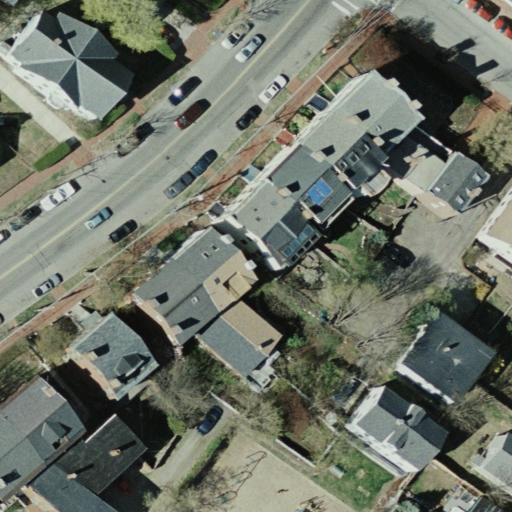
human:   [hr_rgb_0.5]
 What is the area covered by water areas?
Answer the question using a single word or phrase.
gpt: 0m2

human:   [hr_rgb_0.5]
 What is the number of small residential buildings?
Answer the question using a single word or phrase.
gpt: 0

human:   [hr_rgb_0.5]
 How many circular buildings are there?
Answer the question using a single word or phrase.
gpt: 0

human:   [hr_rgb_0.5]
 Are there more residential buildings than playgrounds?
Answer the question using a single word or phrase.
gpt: no

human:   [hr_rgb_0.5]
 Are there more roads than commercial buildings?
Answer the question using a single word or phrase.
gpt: yes

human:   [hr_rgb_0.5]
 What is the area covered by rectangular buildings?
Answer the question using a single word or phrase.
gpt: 0m2

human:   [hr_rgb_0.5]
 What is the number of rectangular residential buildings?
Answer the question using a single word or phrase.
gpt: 0

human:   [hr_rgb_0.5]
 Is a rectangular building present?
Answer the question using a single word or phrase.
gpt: no

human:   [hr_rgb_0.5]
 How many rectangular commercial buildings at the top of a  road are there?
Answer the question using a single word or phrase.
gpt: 0

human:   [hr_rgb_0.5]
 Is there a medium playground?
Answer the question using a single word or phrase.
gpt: yes

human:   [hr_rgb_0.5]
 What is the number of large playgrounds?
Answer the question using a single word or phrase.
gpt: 0

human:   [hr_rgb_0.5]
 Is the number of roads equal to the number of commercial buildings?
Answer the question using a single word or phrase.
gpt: no

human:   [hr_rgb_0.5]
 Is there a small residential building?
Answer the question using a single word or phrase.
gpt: no

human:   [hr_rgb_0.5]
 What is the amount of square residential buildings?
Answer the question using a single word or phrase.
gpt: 0

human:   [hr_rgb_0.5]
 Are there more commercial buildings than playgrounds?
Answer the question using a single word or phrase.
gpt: no

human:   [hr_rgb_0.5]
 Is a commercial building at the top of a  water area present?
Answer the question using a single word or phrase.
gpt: no

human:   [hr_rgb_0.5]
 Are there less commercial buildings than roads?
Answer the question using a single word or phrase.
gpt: yes

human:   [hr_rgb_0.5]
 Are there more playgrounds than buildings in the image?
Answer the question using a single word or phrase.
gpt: no

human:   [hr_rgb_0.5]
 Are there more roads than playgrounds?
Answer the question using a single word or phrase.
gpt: yes

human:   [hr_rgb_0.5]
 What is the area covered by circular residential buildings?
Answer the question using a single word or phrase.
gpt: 0m2

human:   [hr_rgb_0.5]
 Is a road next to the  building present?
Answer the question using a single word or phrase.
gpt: yes

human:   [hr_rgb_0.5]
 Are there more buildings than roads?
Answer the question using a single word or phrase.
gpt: no

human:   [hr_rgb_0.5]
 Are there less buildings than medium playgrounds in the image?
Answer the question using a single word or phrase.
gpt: no

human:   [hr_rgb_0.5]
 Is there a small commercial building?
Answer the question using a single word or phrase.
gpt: no

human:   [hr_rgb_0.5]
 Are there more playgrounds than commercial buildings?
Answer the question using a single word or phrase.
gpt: yes

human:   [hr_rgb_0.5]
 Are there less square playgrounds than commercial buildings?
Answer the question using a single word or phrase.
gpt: no

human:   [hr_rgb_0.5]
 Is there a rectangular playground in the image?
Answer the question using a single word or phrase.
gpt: yes

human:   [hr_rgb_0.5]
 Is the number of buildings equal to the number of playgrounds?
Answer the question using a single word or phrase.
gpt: yes

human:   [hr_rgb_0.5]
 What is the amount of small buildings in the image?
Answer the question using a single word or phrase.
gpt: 0

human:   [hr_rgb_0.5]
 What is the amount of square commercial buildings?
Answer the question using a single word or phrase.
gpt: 0

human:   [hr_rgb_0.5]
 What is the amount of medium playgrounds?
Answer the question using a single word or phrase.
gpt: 1

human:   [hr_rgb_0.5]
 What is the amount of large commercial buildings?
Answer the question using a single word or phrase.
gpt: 0

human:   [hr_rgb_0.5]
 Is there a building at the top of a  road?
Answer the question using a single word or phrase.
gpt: yes

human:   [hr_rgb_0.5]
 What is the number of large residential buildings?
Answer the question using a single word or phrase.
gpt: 0

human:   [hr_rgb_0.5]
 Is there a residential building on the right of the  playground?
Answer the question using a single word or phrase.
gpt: yes

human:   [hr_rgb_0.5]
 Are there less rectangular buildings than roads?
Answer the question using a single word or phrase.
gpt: yes